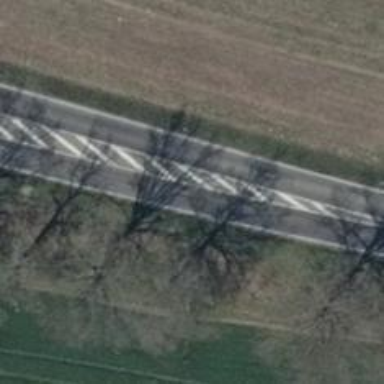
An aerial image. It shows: Primary highway.